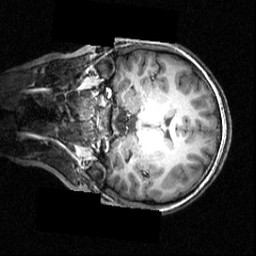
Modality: T1w
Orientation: coronal
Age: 18
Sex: female
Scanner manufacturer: siemens
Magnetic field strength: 3.951 T
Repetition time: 1.5 s
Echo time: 0.00335 s